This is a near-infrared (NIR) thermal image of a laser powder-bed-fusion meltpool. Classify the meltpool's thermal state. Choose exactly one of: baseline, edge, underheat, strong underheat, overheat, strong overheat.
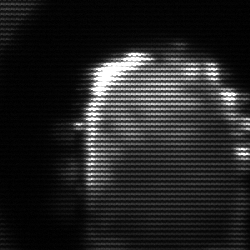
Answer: baseline